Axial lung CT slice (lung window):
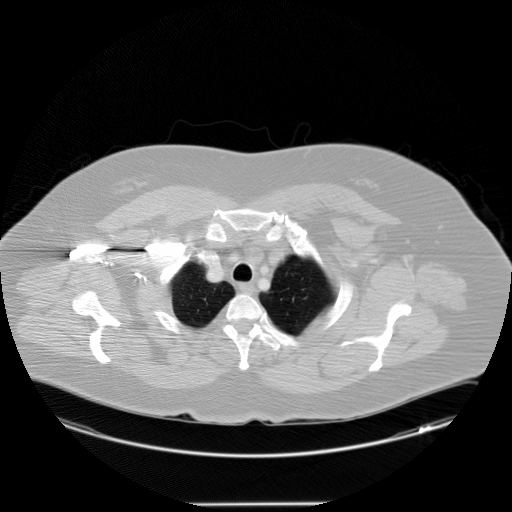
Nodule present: no